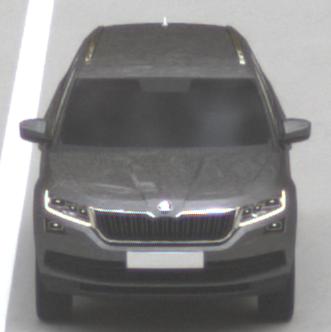
Make: Skoda
Model: Kodiaq 1.4 TSI
Detailed model: Kodiaq
Model produced from: 2017/03
Model produced until: 2018/05
Doors: 5
Color: gray
Road condition: dry road
Daytime: morning or afternoon
Contrast: low contrast